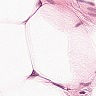
Metastatic tissue present: no